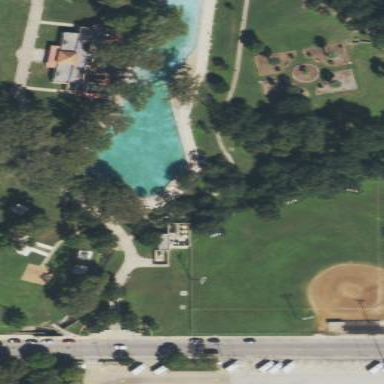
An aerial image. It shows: Swimming area in natural water.